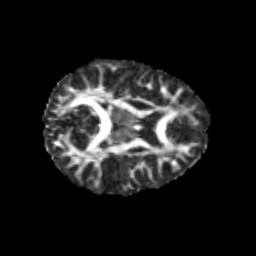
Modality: FA
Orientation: axial
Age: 10
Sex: female
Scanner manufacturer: siemens
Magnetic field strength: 3 T
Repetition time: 3.8 s
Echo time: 0.07 s